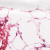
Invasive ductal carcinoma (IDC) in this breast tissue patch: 0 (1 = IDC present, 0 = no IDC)